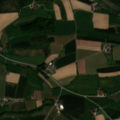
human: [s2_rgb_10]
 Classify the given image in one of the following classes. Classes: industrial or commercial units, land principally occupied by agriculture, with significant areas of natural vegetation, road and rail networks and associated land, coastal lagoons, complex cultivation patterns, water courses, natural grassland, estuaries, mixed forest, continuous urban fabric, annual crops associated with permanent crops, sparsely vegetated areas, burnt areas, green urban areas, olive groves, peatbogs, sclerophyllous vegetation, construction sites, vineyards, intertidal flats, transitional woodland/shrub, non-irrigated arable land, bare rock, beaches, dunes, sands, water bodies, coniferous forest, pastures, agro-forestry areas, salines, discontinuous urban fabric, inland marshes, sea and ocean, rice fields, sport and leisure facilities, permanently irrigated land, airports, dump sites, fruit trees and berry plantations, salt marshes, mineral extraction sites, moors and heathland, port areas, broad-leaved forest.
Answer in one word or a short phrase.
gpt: pastures, complex cultivation patterns, land principally occupied by agriculture, with significant areas of natural vegetation